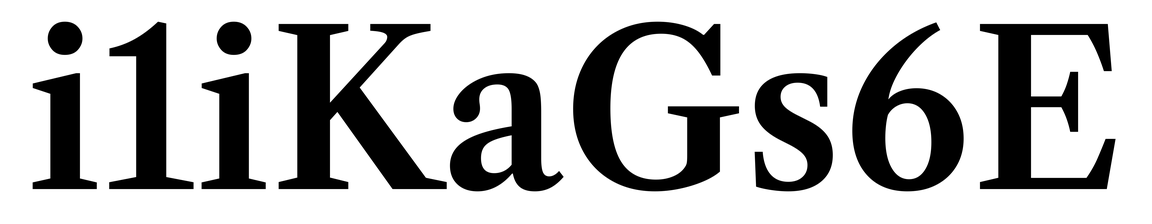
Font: LibreCaslonText_SemiBold